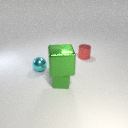
small green metal cube below large green metal cube